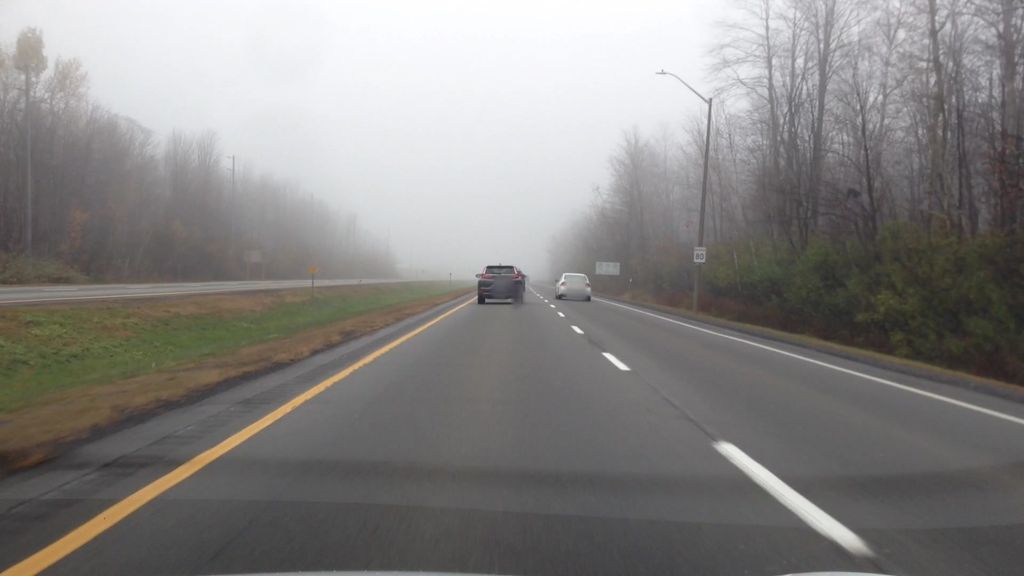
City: ottawa-gatineau